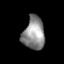
Tissue: prostate
Cell type: T cells
Senescence score: 0.3452
Nuclear area (px): 693
Mean DAPI intensity: 142.212